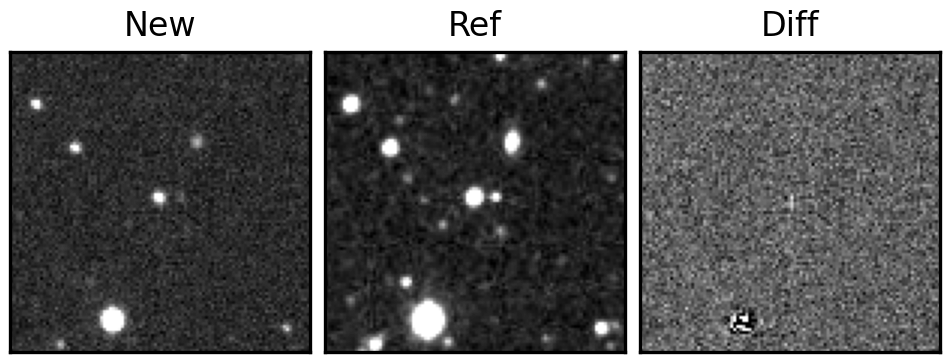
Label: real